Question: Forgive me for asking something that is probably explained elsewhere, but I didnt found a simple and plain conversion/explanation of SQL model to Cassandra Model.
Lets say I've a use-case of designing a DB structure for employee details and records in a organization. In SQL(having years of experience), I could have modelled it using normalization techniques, but coming into the world of NoSQL, it would take me sometime to have hold over designing DB for NoSQL, hence I'm here (for better understanding).
Can someone transform this SQL model into a NoSQL(Cassandra) model, thereby giving a lot of newbies(like me) a simple and plain transformation of SQL to NoSQL migration.

Since SO works on a concept , so Ive thought of a structure as well. Let me know if that works well.
Since data can be denormalized in Cassandra, I thought of this structure.
'''
Emploee(ColumnFamily) = {
"01234"(EmployeeId) : {
"EmpName" : "Jack",
"mail" : "Jack@xyz.com",
"phone" : ["<PHONE>","<PHONE>"],
"DOB": 4/1/91,
"Contact":{ "Street" : XYZ2 , "City":ABC, "Pincode":PQR},
"UnitID":{ "UnitName" : XYZ , "UnitHead":ABC},
"RoleID":{ "Designation" : Manage , "Band":Something},
},
"01235"(EmploeeId) : {
"EmpName" : "Jackyyy",
"mail" : "Jackyyy@xyz.com",
"phone" : ["<PHONE>","<PHONE>"],
"DOB": 4/1/91,
"Contact":{ "Strreet" : XYZ2 , "City":ABC1, "Pincode":PQR},
"UnitID":{ "UnitName" : XYZ1 , "UnitHead":ABC1},
"RoleID":{ "Designation" : Faculty , "Band":Something},
},
and so on...
}
Projects(ColumnFamily) = {
"1213"(ProjectId) : {
"EmpID" : [01234,01235],
"StartDate" : 4/1/2001,
"EndDateDate": 4/1/2012,
"ClientName": Apple
"Description": "Something",
},
and so on...
}
Attentance Detail(ColumnFamily) = {
"1213"(DetailId) : {
"EmpID" : 01234,
"SwipeInTime" : Something,
"SwipeOutTime": Something,
"Status": Apple
},
and so on...
}
'''
Firstly please let me know, if this structure is correct. If yes, how would I design queries for the following?
'''
1) Select employee whose phone number = something;
2) Select employees who lives in 'XYZ' location;
3) Select employees whose age is > 40 years ;
4) Select employee whose Designation is a 'Manager' of Unit Name 'XYZ' ;
5) Select employees who work for over 1o hours a day;
6) Get names(not IDs) of all employees wh were working for client 'Apple';
'''
Let me know If I can provide more clarity on the question!!!
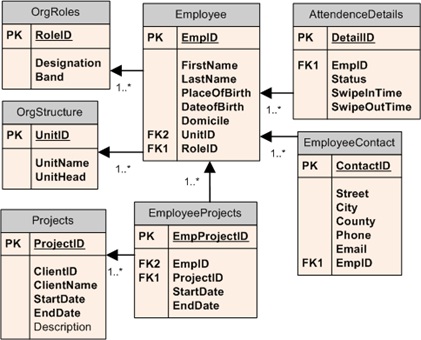
Answer: Your structure is not correct because you won't be able to express any of your 6 queries :-(
The main rule of Cassandra modeling is: start from your queries and denormalize. In your case, you would have 6 tables employee_by_phone, employee_by_location, employee_by_age and so on.
<URL>
However if you have a lot of multi-criteria queries like these, Cassandra (Datastax Enterprise edition) has SolR extension which will let you express richer queries. In this case your model may be right.